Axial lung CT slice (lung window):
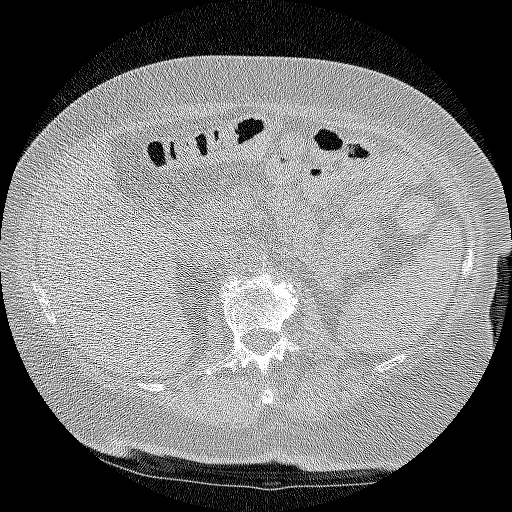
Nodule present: no